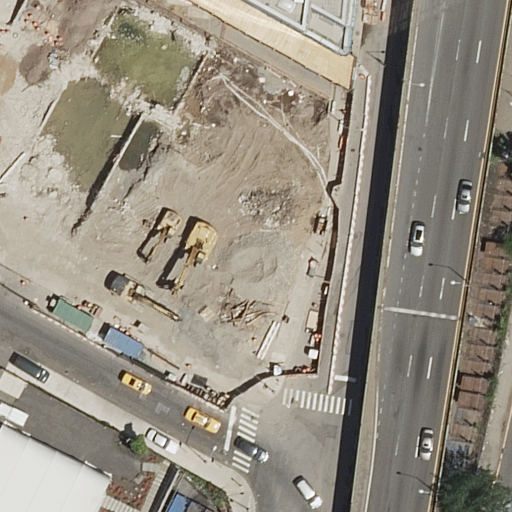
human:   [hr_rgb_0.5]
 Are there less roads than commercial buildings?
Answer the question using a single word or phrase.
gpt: no

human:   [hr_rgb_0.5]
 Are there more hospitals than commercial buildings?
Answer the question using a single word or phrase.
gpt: yes

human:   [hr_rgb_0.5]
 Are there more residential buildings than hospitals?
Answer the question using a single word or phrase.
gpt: yes

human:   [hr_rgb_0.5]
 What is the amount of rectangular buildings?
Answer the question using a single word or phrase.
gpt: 1

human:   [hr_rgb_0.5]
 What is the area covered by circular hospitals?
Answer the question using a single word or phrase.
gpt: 0m2

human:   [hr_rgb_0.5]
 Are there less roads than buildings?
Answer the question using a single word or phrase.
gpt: no

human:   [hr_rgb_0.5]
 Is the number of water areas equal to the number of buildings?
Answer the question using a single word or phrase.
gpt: no

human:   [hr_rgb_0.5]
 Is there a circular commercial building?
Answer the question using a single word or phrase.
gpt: no

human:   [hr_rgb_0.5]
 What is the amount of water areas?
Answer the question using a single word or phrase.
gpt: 0

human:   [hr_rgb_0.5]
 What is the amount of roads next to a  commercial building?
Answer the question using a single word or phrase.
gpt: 0

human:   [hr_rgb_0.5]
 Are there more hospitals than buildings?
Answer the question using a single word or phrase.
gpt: no

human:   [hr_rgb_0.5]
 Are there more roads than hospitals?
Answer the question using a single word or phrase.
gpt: yes

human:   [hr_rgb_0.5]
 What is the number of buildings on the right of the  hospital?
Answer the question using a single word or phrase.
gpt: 2

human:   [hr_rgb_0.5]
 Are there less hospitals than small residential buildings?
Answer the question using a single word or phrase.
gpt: no

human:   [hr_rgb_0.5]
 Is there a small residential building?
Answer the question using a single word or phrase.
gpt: no

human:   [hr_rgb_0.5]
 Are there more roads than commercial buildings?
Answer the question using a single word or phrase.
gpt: yes

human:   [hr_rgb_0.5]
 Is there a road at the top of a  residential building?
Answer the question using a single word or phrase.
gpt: yes

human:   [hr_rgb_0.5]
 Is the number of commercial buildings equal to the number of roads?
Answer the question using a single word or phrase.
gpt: no

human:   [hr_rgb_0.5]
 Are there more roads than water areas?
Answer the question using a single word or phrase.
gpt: yes

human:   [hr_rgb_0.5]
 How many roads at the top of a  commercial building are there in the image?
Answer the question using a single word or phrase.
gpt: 0

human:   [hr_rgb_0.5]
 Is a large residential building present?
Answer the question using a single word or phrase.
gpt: yes

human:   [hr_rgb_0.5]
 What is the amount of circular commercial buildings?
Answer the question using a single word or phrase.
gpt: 0

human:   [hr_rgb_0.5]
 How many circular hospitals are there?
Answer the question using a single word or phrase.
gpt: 0

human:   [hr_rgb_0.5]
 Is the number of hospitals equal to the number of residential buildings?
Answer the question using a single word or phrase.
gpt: no

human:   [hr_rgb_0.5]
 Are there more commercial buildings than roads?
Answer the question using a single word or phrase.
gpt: no

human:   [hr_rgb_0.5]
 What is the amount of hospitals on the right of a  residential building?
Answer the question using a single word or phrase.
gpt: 0

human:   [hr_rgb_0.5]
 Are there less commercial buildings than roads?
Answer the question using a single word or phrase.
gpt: yes

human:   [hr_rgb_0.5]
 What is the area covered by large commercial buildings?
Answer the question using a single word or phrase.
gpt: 0m2

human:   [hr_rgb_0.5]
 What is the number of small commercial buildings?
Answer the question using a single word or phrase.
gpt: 0

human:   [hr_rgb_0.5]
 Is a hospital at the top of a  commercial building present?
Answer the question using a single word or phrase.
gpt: no

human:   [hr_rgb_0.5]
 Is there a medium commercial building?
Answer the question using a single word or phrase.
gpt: no

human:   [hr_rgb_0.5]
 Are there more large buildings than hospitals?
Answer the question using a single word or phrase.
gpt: yes

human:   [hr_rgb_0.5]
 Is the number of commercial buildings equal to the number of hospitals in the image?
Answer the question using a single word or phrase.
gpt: no

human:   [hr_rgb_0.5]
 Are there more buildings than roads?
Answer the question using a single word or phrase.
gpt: no

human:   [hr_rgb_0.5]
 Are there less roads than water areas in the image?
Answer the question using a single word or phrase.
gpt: no

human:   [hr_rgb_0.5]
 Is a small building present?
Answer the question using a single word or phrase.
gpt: no